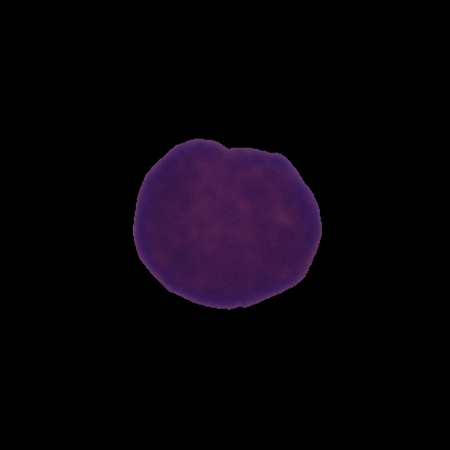
Label: cancer